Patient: sex F, age 38
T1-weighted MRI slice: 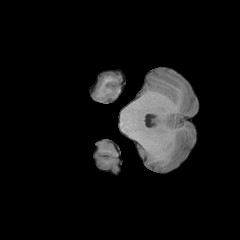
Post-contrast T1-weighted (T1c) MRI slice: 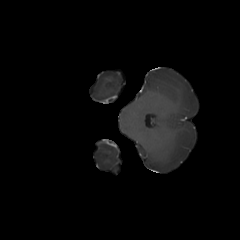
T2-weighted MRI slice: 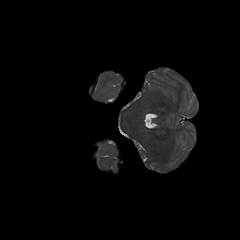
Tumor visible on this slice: no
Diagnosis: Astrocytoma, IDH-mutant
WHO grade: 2